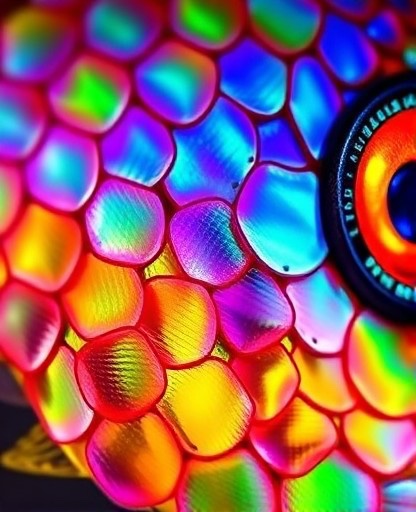
Category: Pets